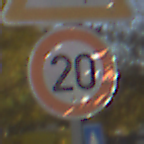
Verkehrszeichen: Geschwindigkeit20
Zusatzzeichen oben: SeitenwindVonRechts
Umgebung: Outdoor, Urban
Tageszeit: SunriseSunset
Wetter: PartlyCloudy
Licht: Natural
Jahreszeit: Autumn
Kontrast: HighContrast